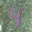
Label: 4